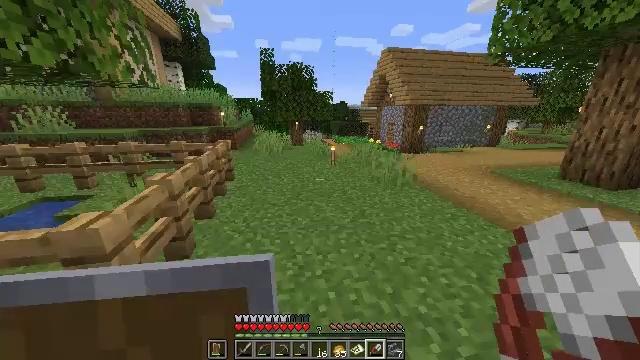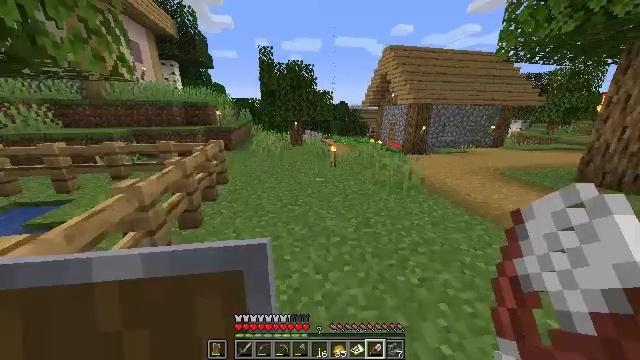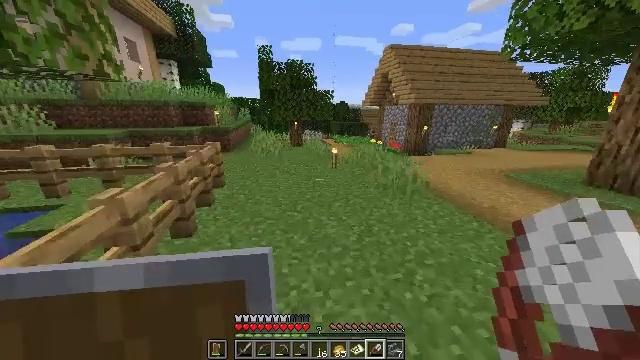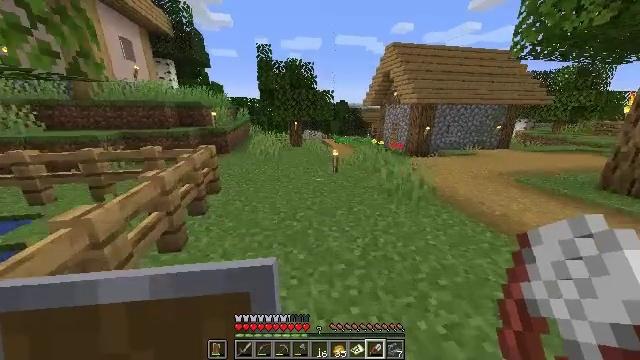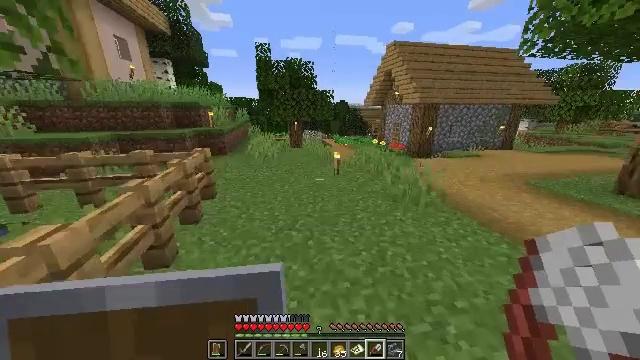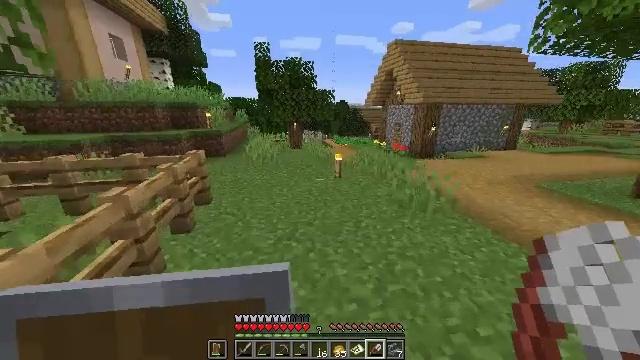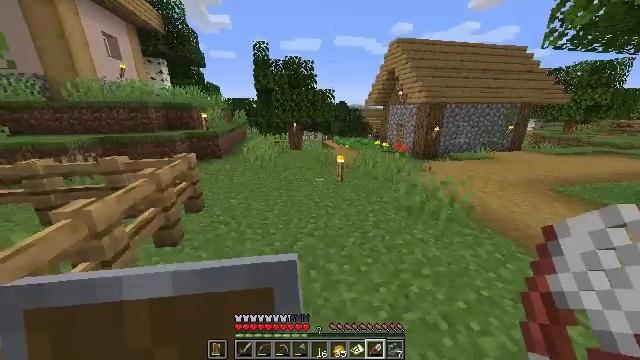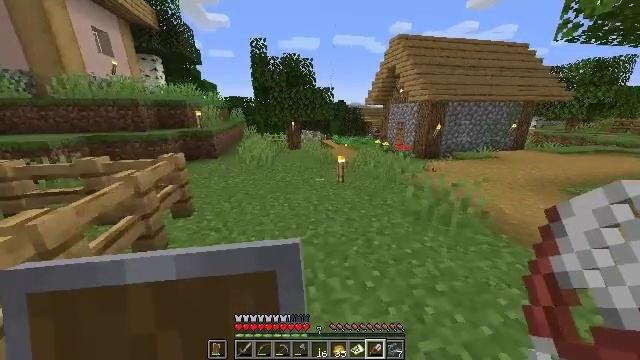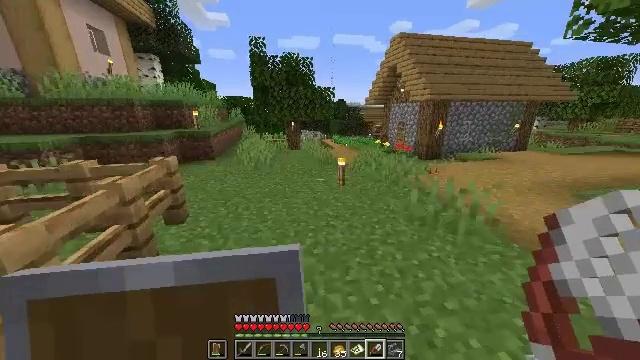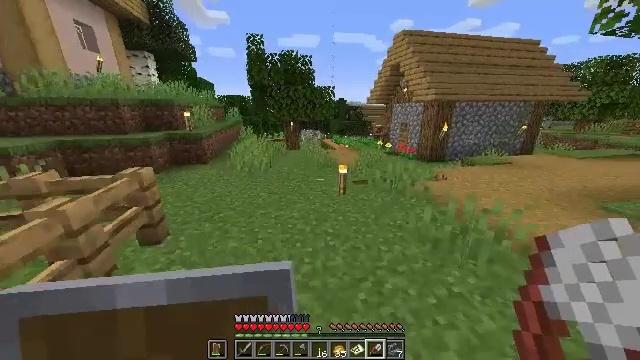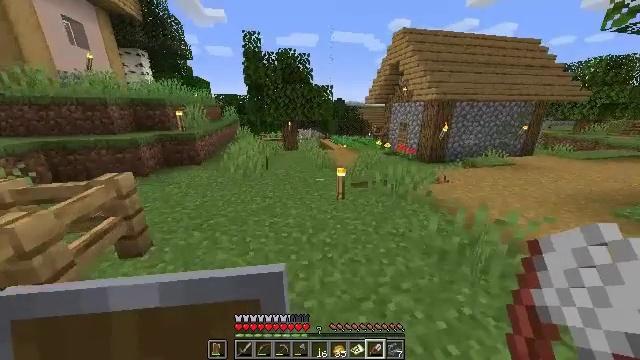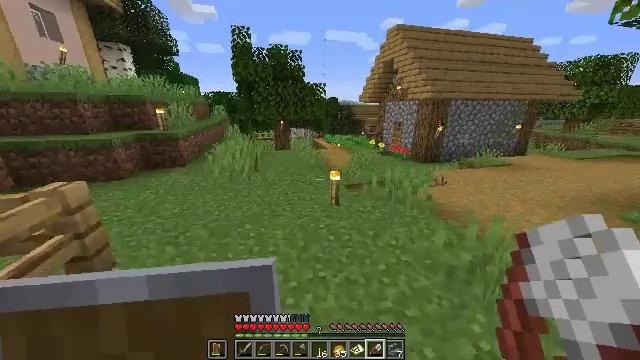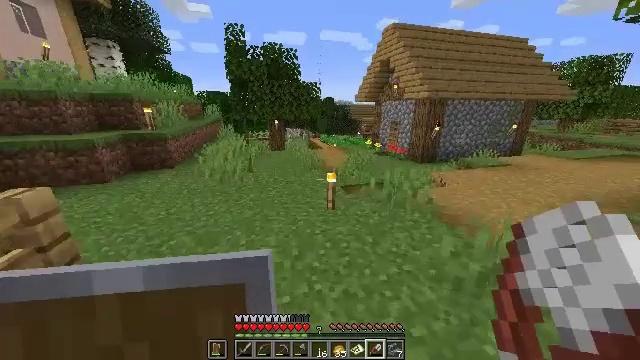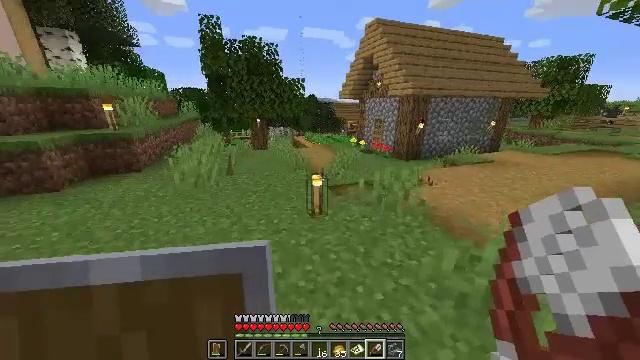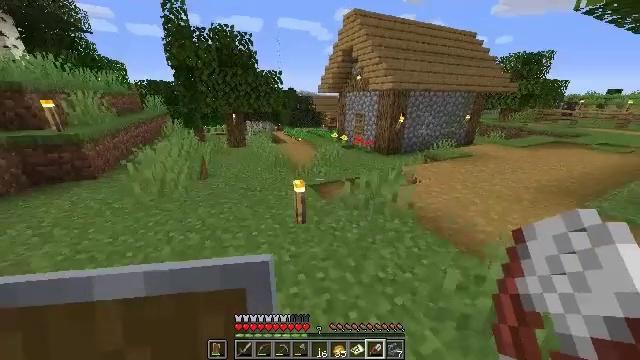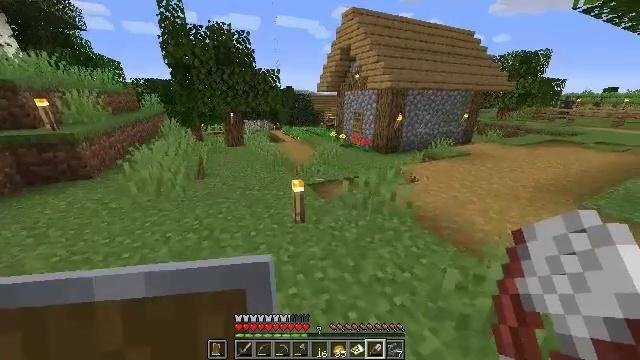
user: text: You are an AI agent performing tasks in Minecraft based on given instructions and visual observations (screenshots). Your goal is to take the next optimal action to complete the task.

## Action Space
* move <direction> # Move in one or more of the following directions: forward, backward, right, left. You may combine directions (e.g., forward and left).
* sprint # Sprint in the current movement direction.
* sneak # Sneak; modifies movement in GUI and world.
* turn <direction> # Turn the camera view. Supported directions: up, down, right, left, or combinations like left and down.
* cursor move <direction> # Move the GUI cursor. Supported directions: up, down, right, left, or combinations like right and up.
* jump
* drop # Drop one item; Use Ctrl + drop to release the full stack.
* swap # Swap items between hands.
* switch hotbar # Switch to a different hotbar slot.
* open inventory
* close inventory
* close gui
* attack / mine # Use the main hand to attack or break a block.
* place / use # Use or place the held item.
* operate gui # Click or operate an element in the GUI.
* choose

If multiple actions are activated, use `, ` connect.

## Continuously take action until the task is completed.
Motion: motion action
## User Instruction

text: Make a blue banner from blue wool in the crafting table.
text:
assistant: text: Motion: move forward
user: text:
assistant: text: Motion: move forward
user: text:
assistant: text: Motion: move forward
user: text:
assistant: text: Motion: move forward
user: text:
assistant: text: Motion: move forward
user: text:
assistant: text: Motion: move forward
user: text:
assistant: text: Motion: move forward
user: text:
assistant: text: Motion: move forward
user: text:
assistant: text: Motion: move forward
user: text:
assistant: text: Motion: move forward
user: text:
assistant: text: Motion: move forward, turn right
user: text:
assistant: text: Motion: move forward, turn right
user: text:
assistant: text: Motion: move forward, turn right
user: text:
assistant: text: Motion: move forward, turn right and down
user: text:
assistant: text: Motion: move forward
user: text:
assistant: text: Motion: move forward
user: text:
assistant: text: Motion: move forward
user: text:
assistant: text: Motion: move forward
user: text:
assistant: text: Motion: move forward, turn left
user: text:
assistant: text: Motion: move forward, turn left
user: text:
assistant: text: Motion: move forward
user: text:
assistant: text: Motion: move forward
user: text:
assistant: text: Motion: move forward
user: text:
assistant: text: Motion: move forward
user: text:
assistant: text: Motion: move forward
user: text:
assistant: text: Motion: move forward
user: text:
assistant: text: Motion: move forward
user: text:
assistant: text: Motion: move forward
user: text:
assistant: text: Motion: move forward
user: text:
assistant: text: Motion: move forward